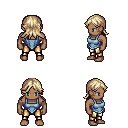
a pixel art fantasy rpg character, male body template, human, dark skin, blue vest, gold greaves, white blonde loose hair, four views (front, back, left, right), 2x2 character sprite sheet, small pixel art, hard edges, no anti-aliasing